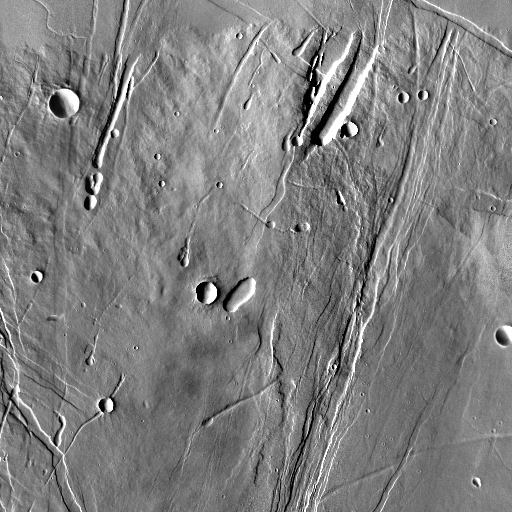
Crater classes present: Background, Other